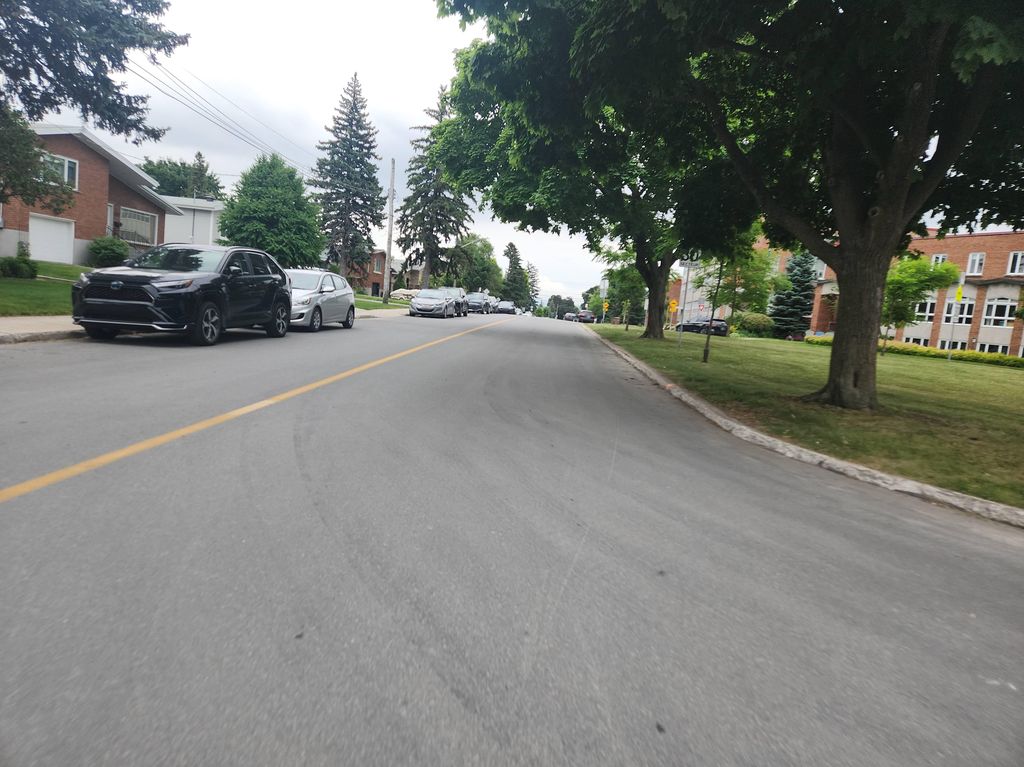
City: montreal